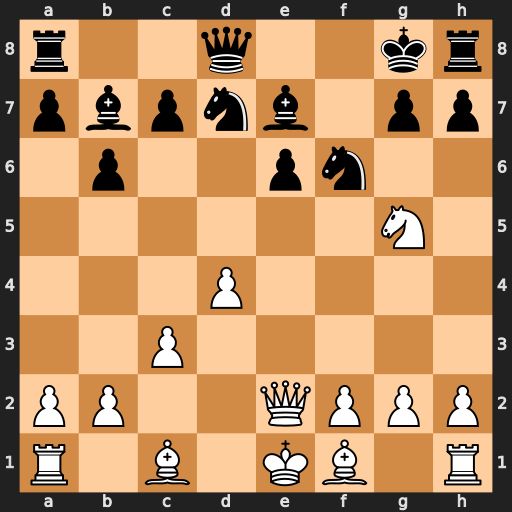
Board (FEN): r2q2kr/pbpnb1pp/1p2pn2/6N1/3P4/2P5/PP2QPPP/R1B1KB1R
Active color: w
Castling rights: KQ
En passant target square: -
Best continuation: Qxe6+ Kf8 Qf7#